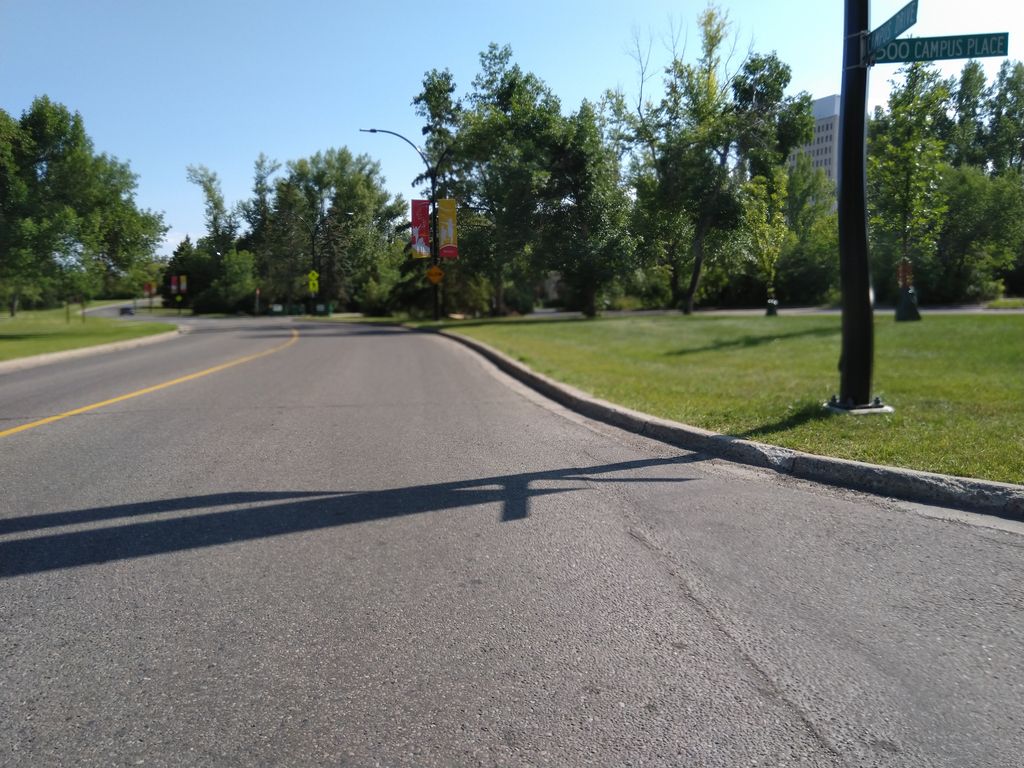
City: calgary